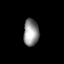
Tissue: lung
Cell type: T cells
Senescence score: 0.2204
Nuclear area (px): 399
Mean DAPI intensity: 146.301